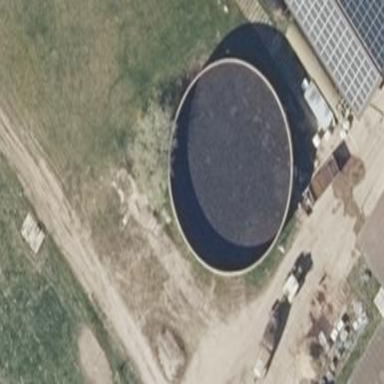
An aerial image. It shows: Slurry tank building.